Question: I am trying to pass a map to an AsyncTask below is my code:
'''
private class MagicCall extends AsyncTask<Map<Date,String>, Integer, String> {
ProgressDialog Asycdialog = new ProgressDialog(LoaderClass.this);
@Override
protected void onPreExecute() {
Asycdialog.setMessage("Working");
Asycdialog.show();
super.onPreExecute();
}
protected void onPostExecute(String result) {
//hide the dialog
Asycdialog.setMessage(result);
Asycdialog.dismiss();
t3.setText(result);
super.onPostExecute(result);
}
@Override
protected String doInBackground(Map<Date, String> ... mP) {
// String B = insertNameBD(params);
Map<Date, String> Sx = new TreeMap<Date, String>();
String value = null;
Sx = mP;
return "";
}
protected void onProgressUpdate(Integer... values) {
super.onProgressUpdate(values);
Asycdialog.setMessage(""+values);
}
}
'''
However when I try to reference Sx to mP it gives me an error: Type mismatch: cannot convert from Map[] to Map
I am unable to know what is wrong with the assignment, any help would be appreciated.
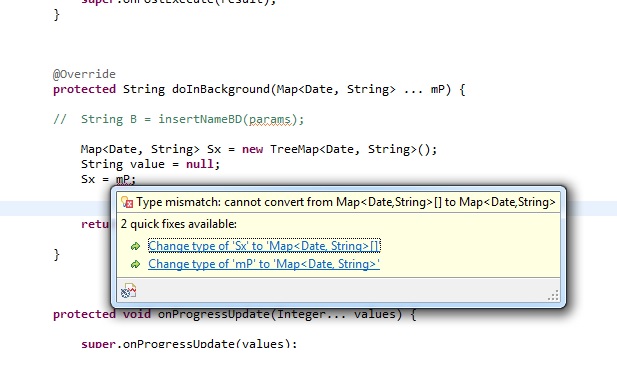
Answer: It returns in the form of array so your data is available in 0 th position..Change this line in doInBackground
'''
Sx = mP;
'''
into
'''
Sx = mP[0];
'''